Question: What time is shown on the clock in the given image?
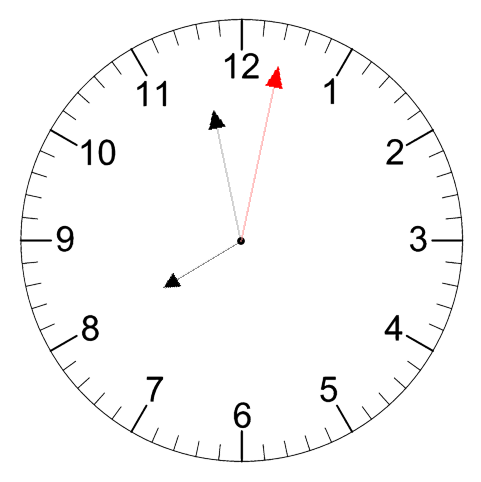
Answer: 07:58:02